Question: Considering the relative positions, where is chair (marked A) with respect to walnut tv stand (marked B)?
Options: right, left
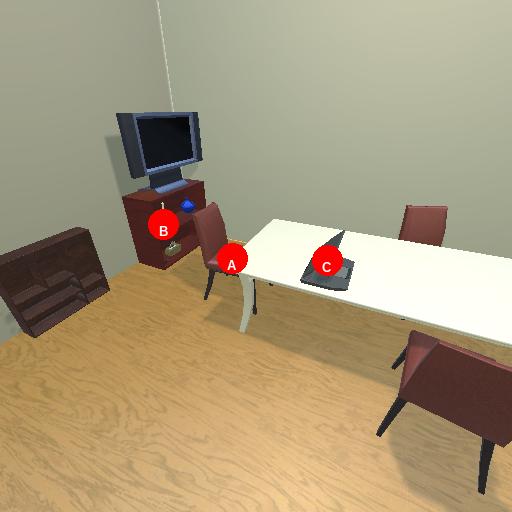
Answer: right